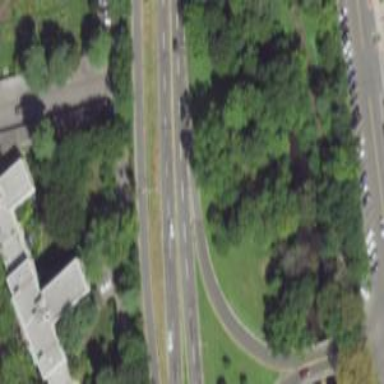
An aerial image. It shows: Trunk link highway.